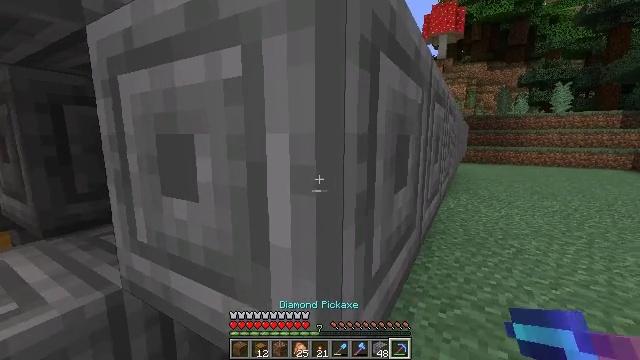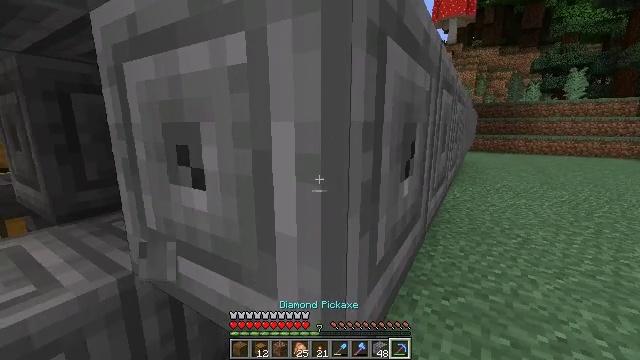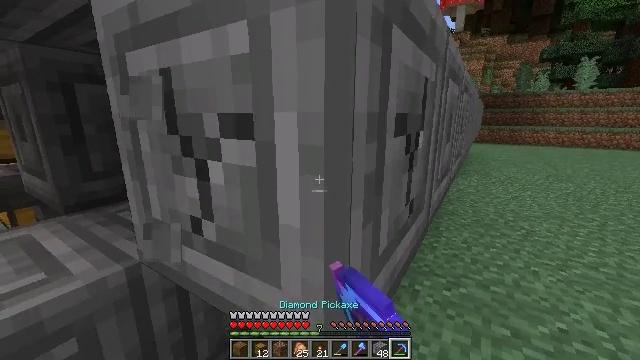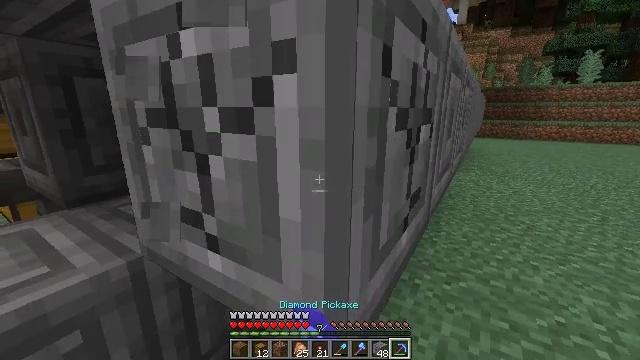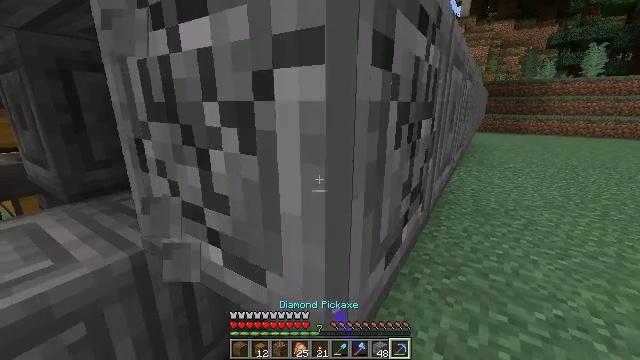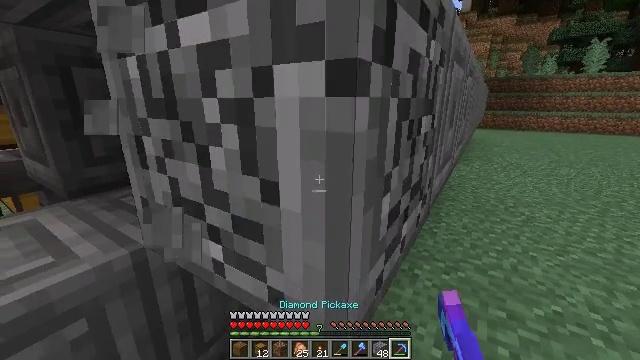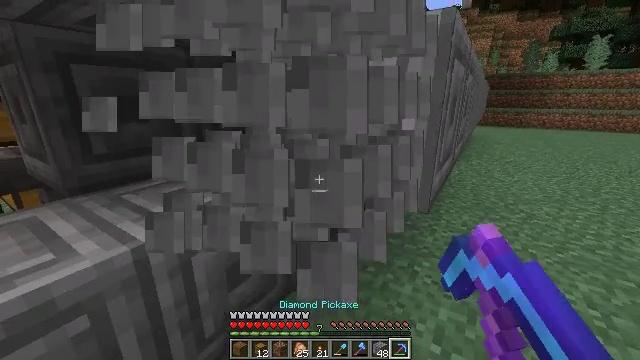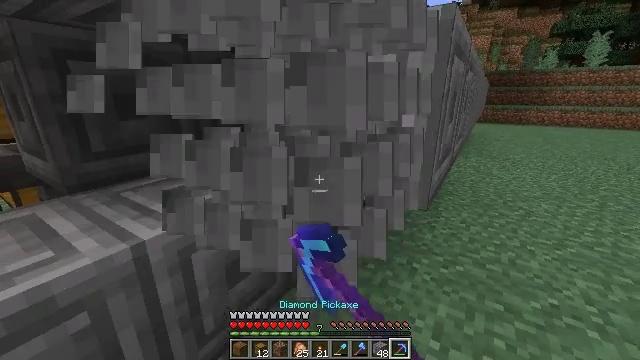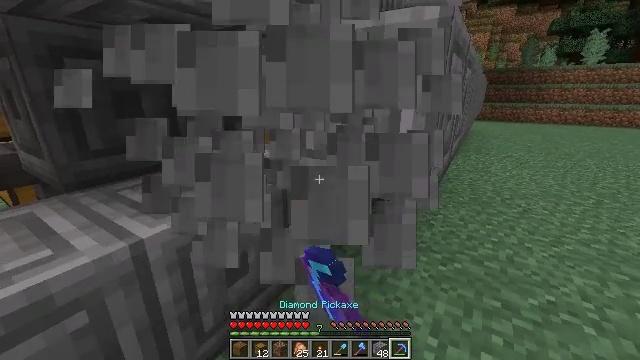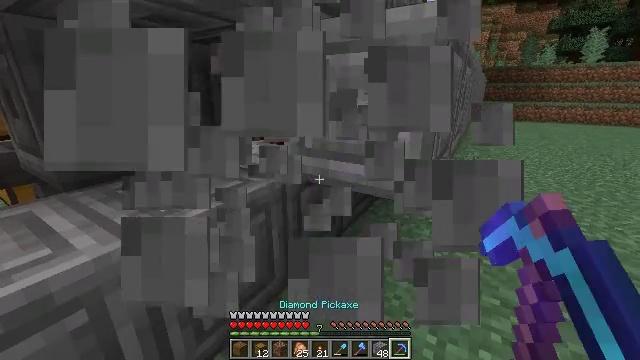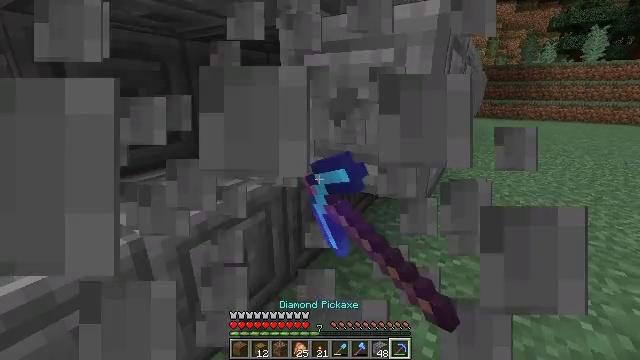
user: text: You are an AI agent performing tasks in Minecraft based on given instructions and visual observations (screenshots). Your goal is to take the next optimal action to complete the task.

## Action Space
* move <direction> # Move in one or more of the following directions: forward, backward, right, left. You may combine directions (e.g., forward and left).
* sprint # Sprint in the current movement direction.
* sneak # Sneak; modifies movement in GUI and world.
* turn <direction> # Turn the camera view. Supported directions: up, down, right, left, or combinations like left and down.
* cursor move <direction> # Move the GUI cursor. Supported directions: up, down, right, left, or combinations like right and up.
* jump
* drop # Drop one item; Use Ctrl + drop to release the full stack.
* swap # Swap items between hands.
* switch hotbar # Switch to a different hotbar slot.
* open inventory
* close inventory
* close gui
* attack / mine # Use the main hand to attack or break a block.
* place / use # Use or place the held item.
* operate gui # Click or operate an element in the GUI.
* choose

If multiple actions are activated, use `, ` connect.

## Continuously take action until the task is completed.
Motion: motion action
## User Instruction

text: Mine the chiseled stone bricks.
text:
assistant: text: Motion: turn left and down, attack / mine
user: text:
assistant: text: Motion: turn down, attack / mine
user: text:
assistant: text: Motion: turn down, attack / mine
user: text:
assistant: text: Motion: turn down, attack / mine
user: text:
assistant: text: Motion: attack / mine
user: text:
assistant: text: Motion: attack / mine
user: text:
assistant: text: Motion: attack / mine
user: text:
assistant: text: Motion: attack / mine
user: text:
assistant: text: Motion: attack / mine
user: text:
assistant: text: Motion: attack / mine
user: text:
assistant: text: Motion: attack / mine